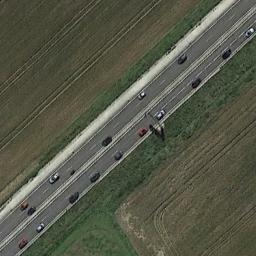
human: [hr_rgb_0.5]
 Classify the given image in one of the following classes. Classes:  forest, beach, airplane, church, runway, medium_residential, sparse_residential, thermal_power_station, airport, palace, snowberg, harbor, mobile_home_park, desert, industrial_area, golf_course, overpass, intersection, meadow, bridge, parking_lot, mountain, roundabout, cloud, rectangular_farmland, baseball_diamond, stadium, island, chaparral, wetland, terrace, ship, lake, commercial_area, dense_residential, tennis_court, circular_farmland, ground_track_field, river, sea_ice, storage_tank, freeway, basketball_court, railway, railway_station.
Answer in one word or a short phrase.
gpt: freeway